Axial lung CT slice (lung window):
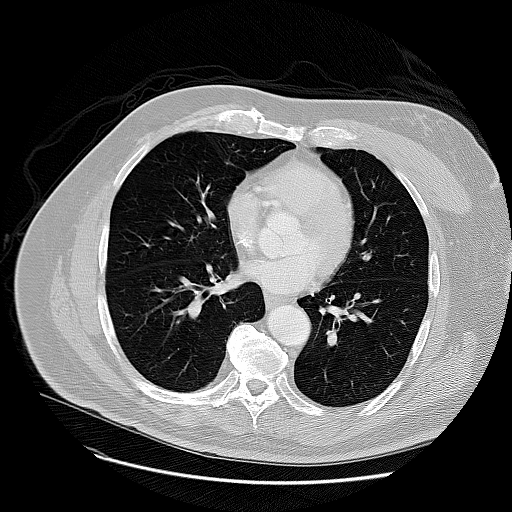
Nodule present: no